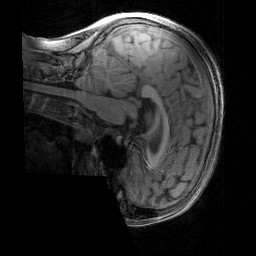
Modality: T1w
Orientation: sagittal